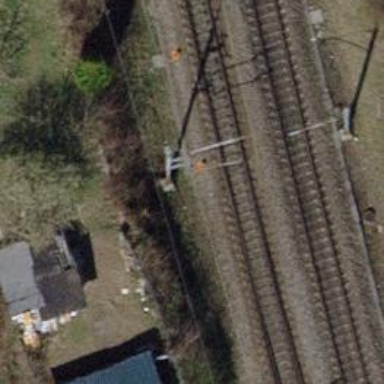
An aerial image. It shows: Railway switch.